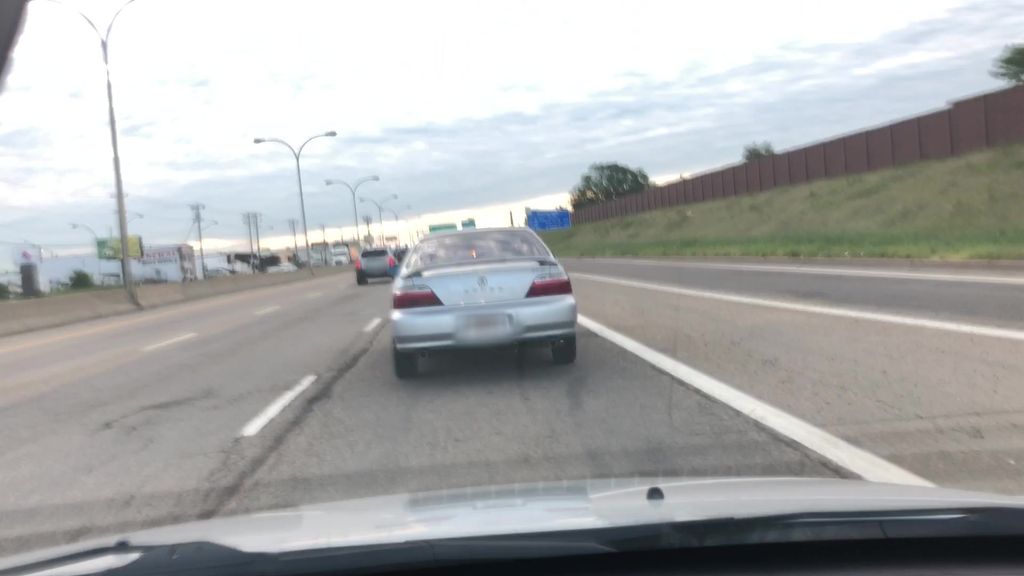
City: edmonton